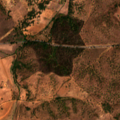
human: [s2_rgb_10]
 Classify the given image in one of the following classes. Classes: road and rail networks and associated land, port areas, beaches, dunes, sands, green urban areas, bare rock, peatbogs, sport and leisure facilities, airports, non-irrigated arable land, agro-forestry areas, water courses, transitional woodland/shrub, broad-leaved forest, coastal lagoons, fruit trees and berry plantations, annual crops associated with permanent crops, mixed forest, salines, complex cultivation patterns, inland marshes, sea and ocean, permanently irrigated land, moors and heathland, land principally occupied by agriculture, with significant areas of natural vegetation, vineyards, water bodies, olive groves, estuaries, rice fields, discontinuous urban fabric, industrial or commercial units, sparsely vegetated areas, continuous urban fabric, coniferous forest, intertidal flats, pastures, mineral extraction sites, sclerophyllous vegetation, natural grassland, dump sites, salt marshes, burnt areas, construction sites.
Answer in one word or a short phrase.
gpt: non-irrigated arable land, broad-leaved forest, transitional woodland/shrub